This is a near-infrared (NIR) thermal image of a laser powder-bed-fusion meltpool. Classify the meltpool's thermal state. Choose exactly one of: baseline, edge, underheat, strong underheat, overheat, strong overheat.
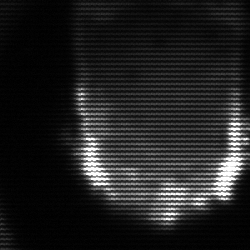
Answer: baseline